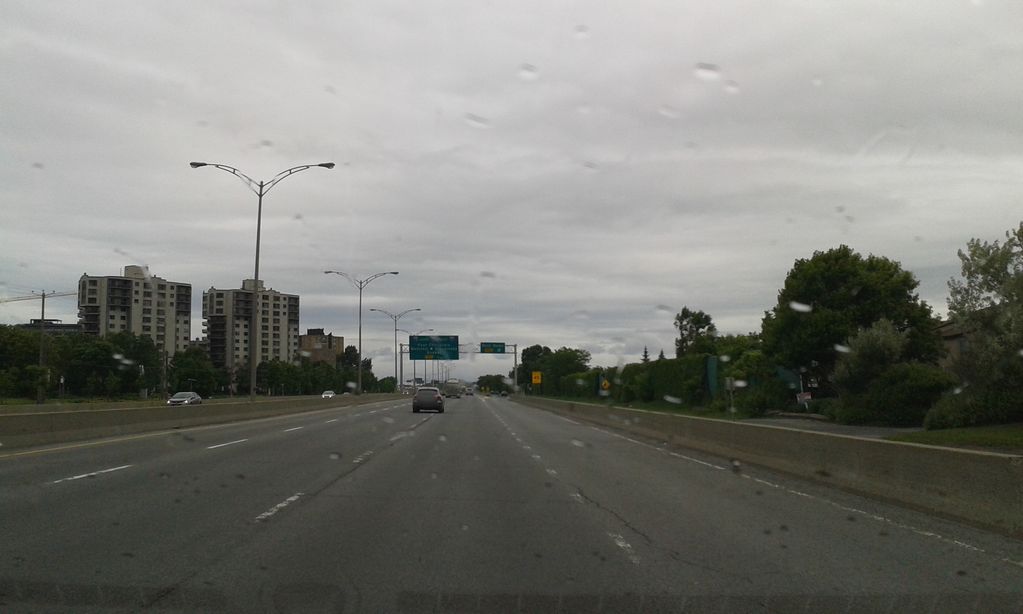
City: montreal